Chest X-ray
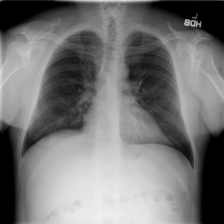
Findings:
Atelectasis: negative
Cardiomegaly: negative
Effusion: negative
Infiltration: negative
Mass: negative
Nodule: negative
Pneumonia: negative
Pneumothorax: negative
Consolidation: negative
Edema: negative
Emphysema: negative
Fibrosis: negative
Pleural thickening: negative
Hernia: negative